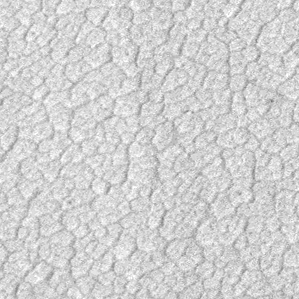
Label: frost